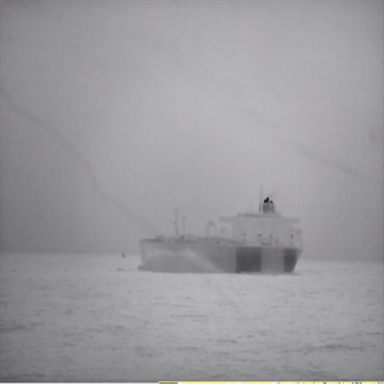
There is a liner in the infrared image.